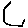
Label: hexagon